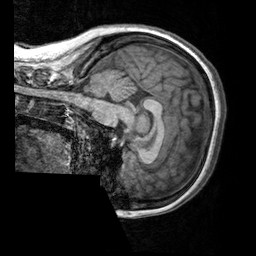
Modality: T1w
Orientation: sagittal
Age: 22
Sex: female
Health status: healthy
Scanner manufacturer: siemens
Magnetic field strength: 3 T
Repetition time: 2.3 s
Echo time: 0.00303 s